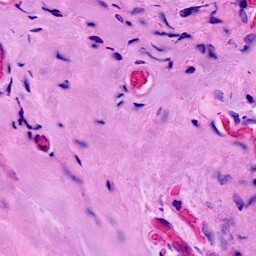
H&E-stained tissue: Breast